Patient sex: M
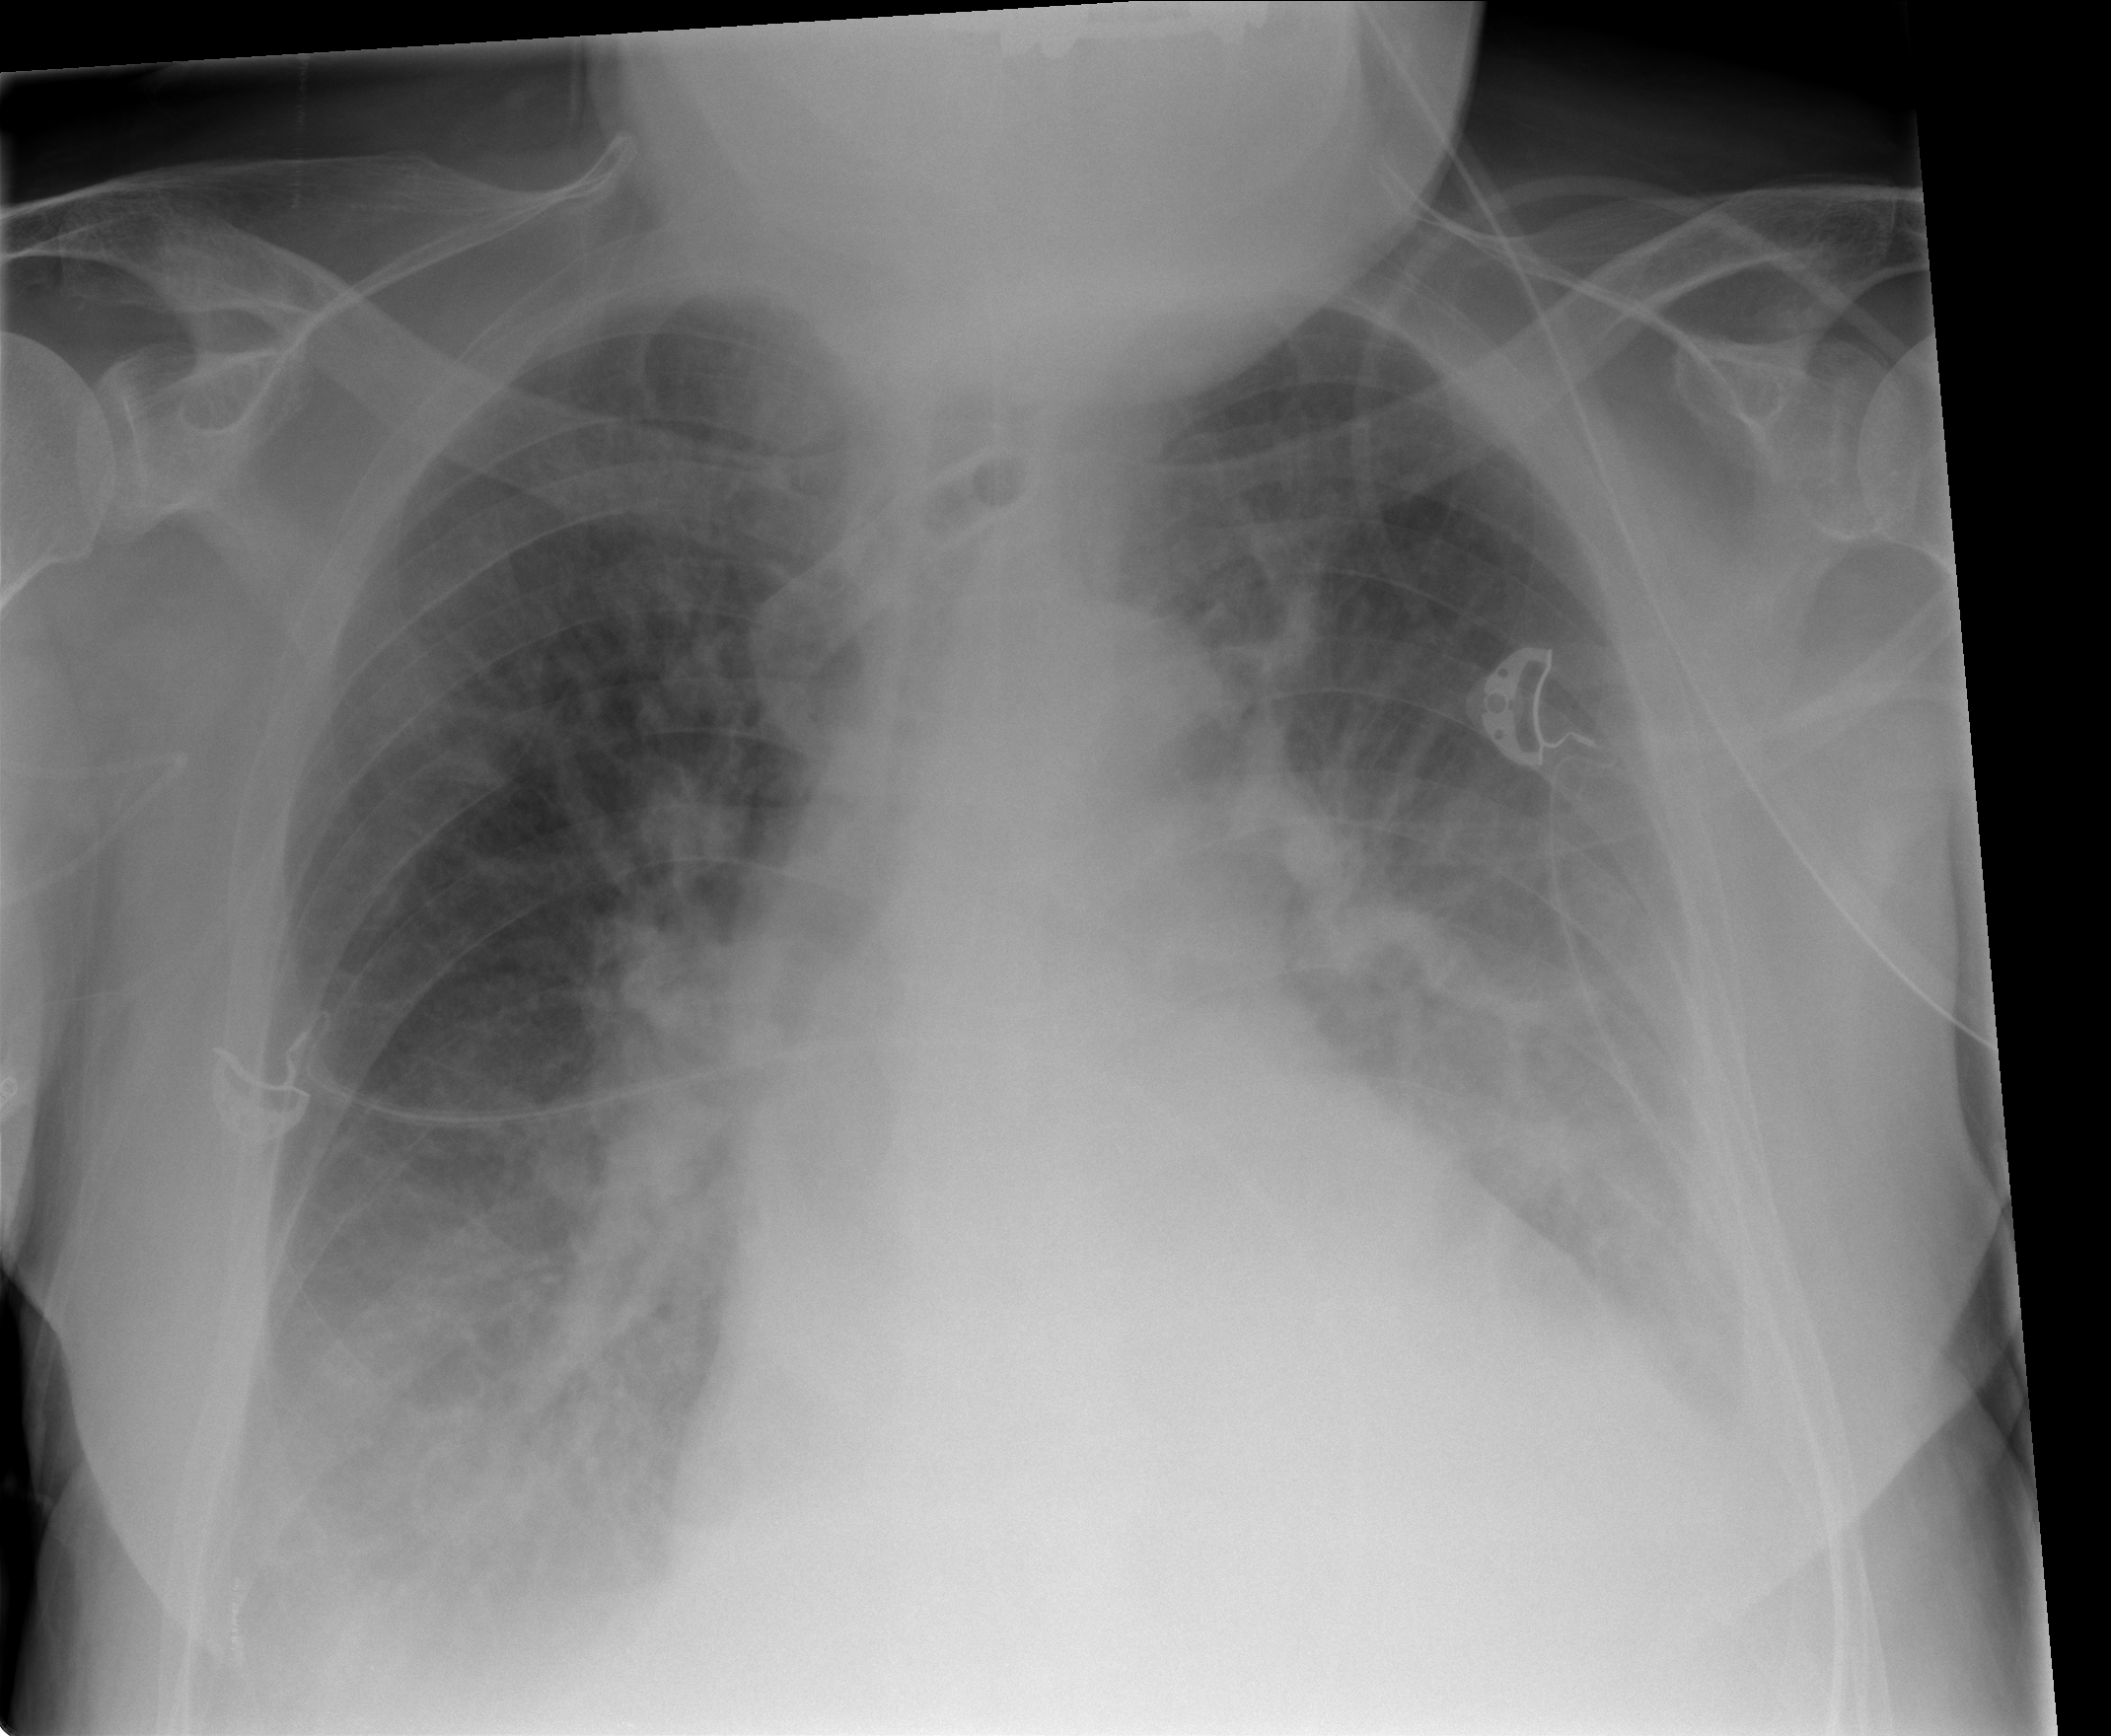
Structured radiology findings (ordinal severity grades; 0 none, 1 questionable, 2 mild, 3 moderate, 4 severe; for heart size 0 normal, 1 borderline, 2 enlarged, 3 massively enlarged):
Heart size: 2
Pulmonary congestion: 2
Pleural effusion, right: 2
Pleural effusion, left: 3
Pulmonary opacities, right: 0
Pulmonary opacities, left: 2
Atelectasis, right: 2
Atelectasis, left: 2